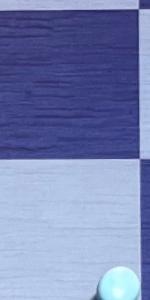
Label: Empty